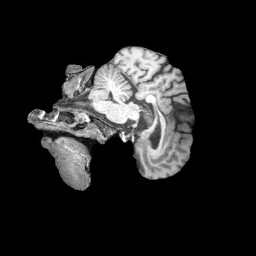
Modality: T1w
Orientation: sagittal
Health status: healthy